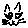
Label: cat